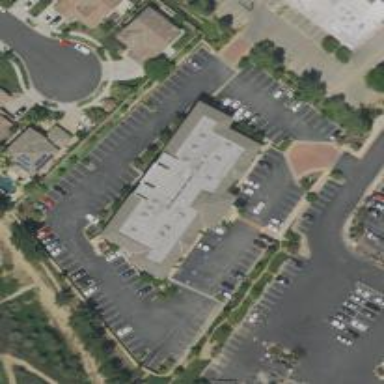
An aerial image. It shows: Clinic building providing healthcare services.